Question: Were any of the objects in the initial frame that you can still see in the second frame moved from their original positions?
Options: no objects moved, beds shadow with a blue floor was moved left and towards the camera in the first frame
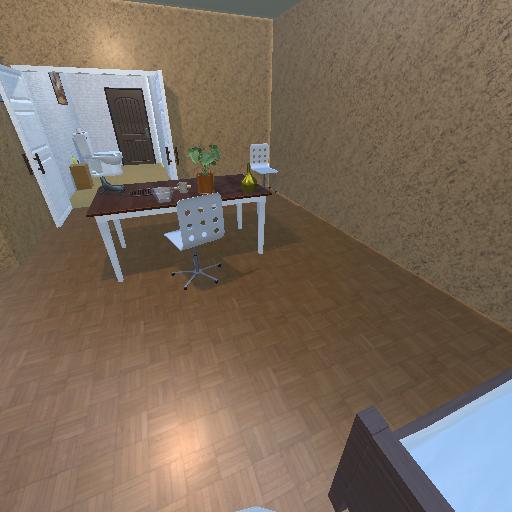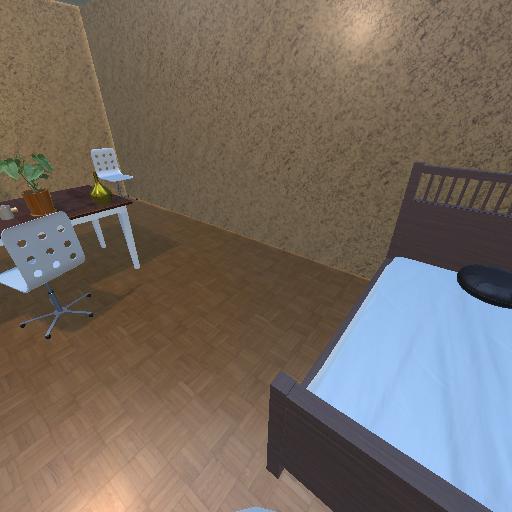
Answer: no objects moved